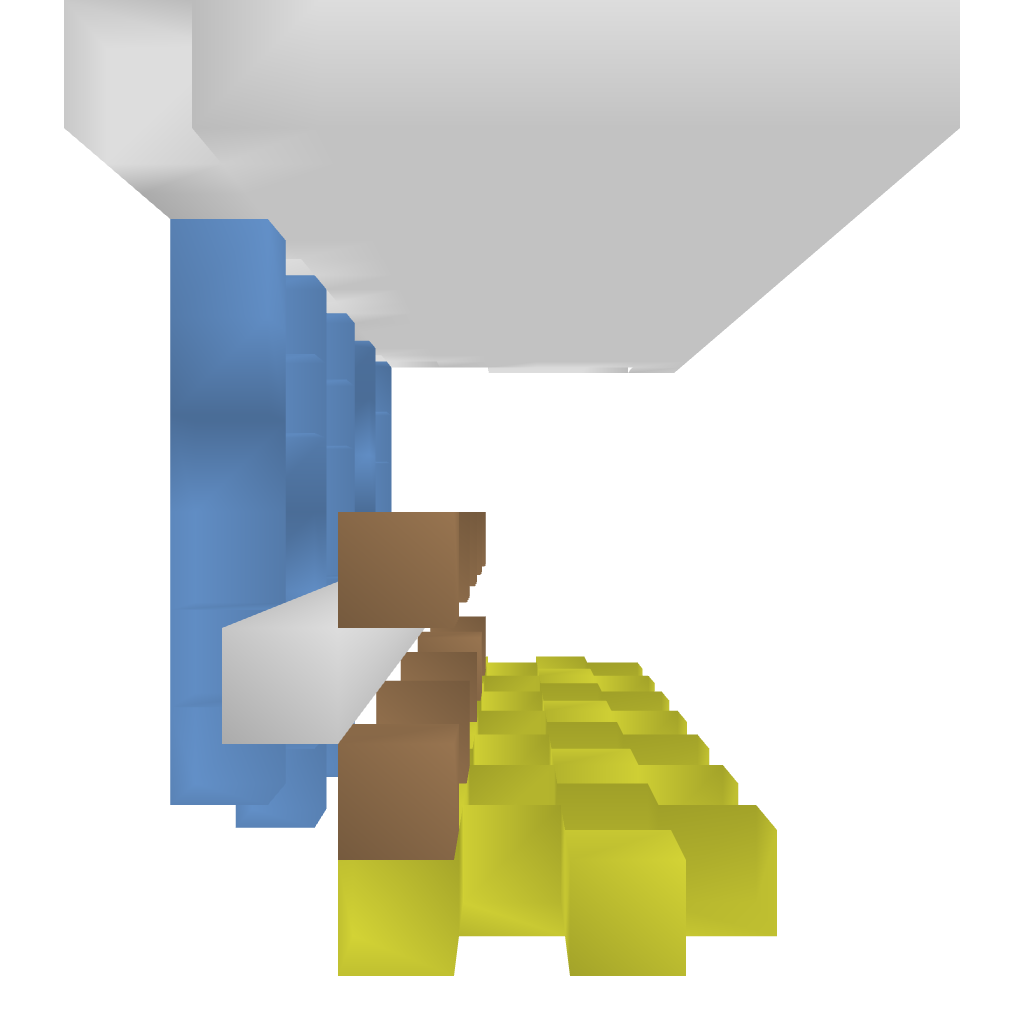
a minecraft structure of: White McDonalds bad low quality